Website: walmart
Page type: store-pickup
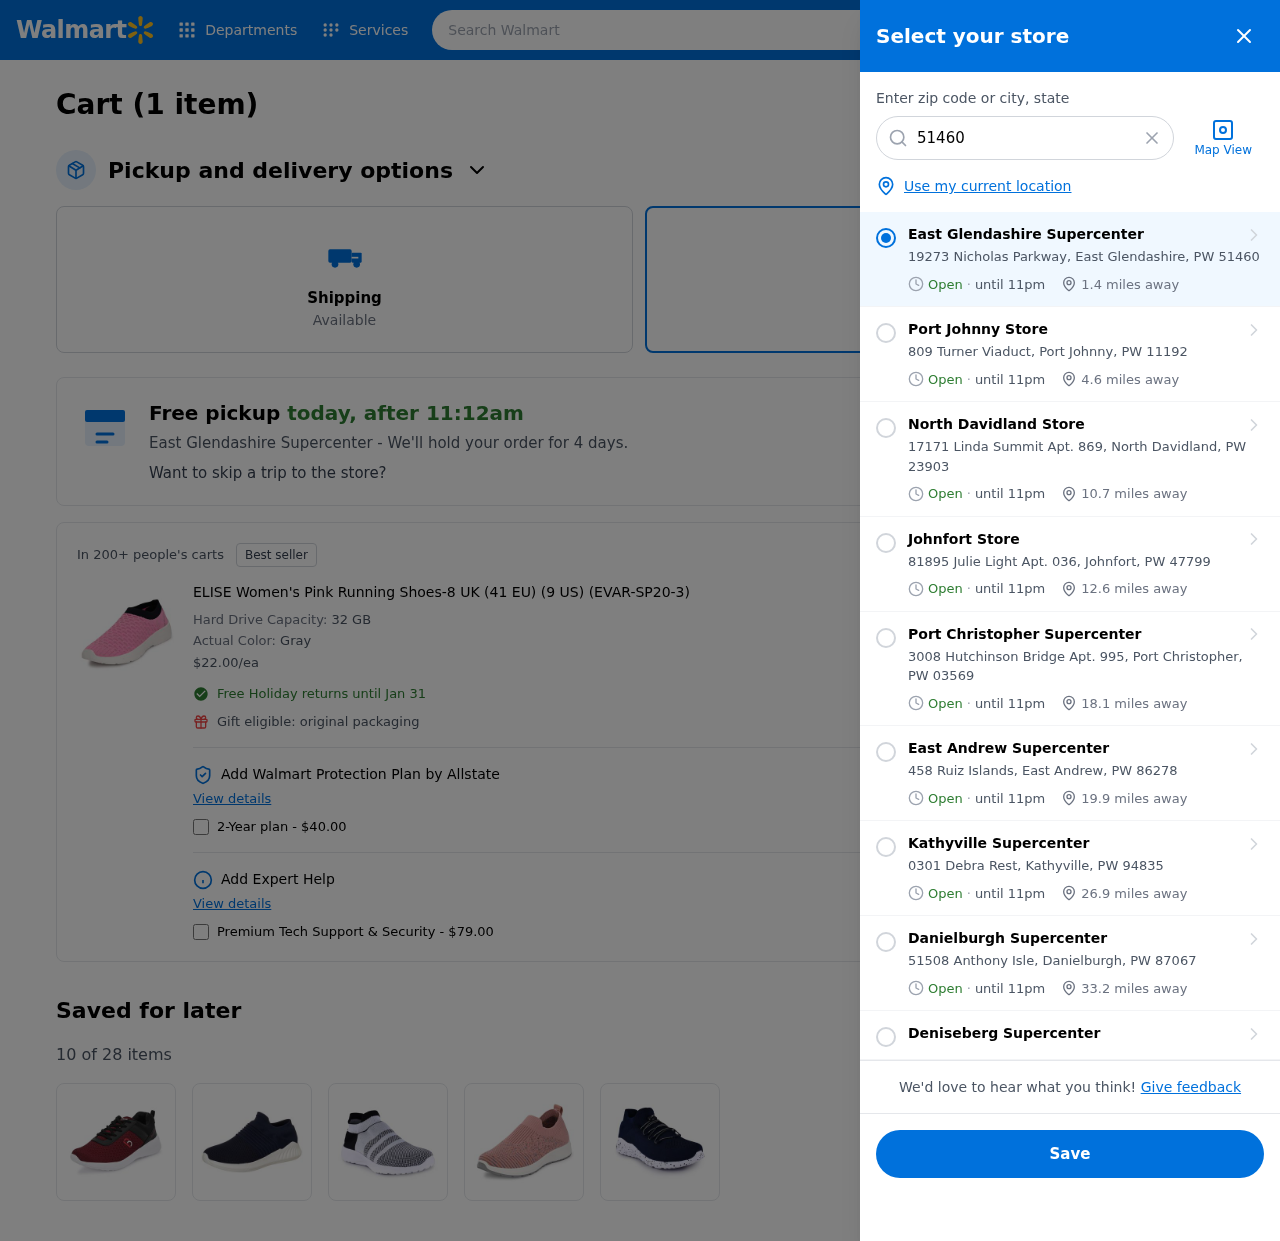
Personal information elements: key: PII_CITY
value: East Glendashire
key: PII_CITY
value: East Glendashire Supercenter
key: PII_CITY_STATE_ZIP
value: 19273 Nicholas Parkway, East Glendashire, PW 51460
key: PII_LOCATION1_CITY
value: Port Johnny Store
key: PII_LOCATION1_CITY_STATE_ZIP
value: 809 Turner Viaduct, Port Johnny, PW 11192
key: PII_LOCATION2_CITY
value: North Davidland Store
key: PII_LOCATION2_CITY_STATE_ZIP
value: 17171 Linda Summit Apt. 869, North Davidland, PW 23903
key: PII_LOCATION3_CITY
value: Johnfort Store
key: PII_LOCATION3_CITY_STATE_ZIP
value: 81895 Julie Light Apt. 036, Johnfort, PW 47799
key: PII_LOCATION4_CITY
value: Port Christopher Supercenter
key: PII_LOCATION4_CITY_STATE_ZIP
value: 3008 Hutchinson Bridge Apt. 995, Port Christopher, PW 03569
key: PII_LOCATION5_CITY
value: East Andrew Supercenter
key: PII_LOCATION5_CITY_STATE_ZIP
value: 458 Ruiz Islands, East Andrew, PW 86278
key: PII_LOCATION6_CITY
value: Kathyville Supercenter
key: PII_LOCATION6_CITY_STATE_ZIP
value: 0301 Debra Rest, Kathyville, PW 94835
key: PII_LOCATION7_CITY
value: Danielburgh Supercenter
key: PII_LOCATION7_CITY_STATE_ZIP
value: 51508 Anthony Isle, Danielburgh, PW 87067
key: PII_LOCATION8_CITY
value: Deniseberg Supercenter
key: PII_POSTCODE
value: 51460
Product elements: key: PRODUCT1_NAME
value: ELISE Women's Pink Running Shoes-8 UK (41 EU) (9 US) (EVAR-SP20-3)
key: PRODUCT1_PRICE
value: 22
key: PRODUCT1_DESC
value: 32 GB
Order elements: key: ORDER_NUM_ITEMS
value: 1
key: ORDER_NUM_ITEMS
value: Cart (1 item)
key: ORDER_DELIVERY_DATE
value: today, after 11:12am
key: ORDER_ITEM1_QUANTITY
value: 1
Search elements: key: HEADER_SEARCH
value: Search Walmart
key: SEARCH_LOCATION
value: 51460